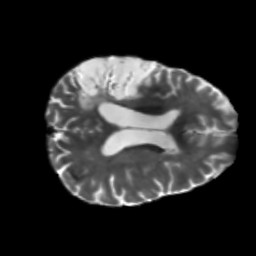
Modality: T2w
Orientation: axial
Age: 66
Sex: male
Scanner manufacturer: siemens
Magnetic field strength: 3 T
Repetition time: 5.25 s
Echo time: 0.08 s